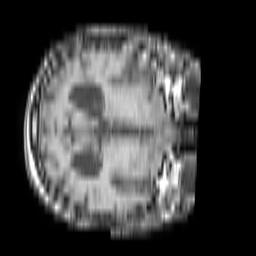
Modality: T1w
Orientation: axial
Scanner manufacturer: philips
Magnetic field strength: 1.5 T
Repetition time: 0.1876 s
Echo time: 0.001893 s